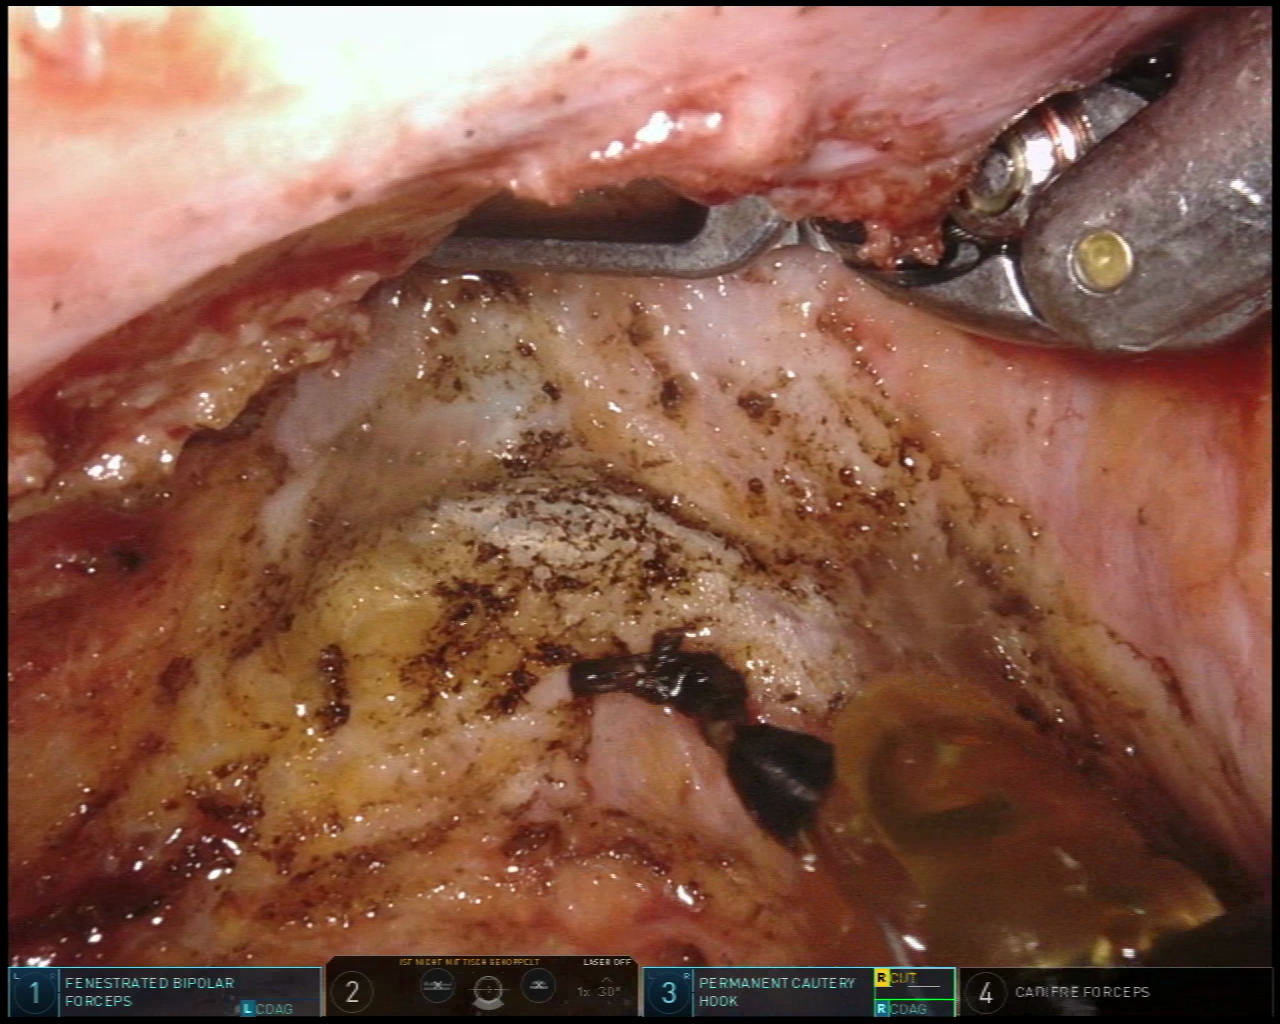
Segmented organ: vesicular_glands
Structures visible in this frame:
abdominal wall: no
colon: no
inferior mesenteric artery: no
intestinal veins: no
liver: no
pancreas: no
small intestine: no
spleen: no
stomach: no
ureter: no
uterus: no
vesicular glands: yes